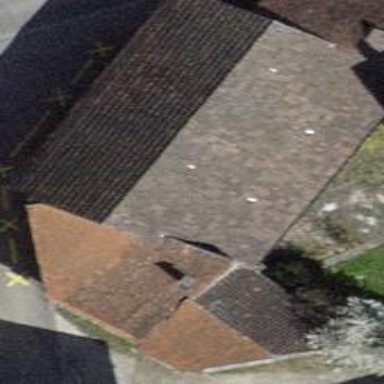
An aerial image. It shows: Building with tiled roof.